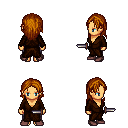
a pixel art fantasy rpg character, female body template, human, tanned skin, brown robe, metal pants, brunette long hairstyle, maroon shoes, dagger, four views (front, back, left, right), 2x2 character sprite sheet, small pixel art, hard edges, no anti-aliasing